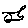
Label: bird